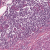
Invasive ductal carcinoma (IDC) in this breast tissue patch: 1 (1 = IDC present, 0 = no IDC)